Question: My program runs fine when i use the simulator however, when i try run it on an ios Device i get the apple mach-o linker error. This only started to happen when i added the soundcloud api
This is the error I'm getting:

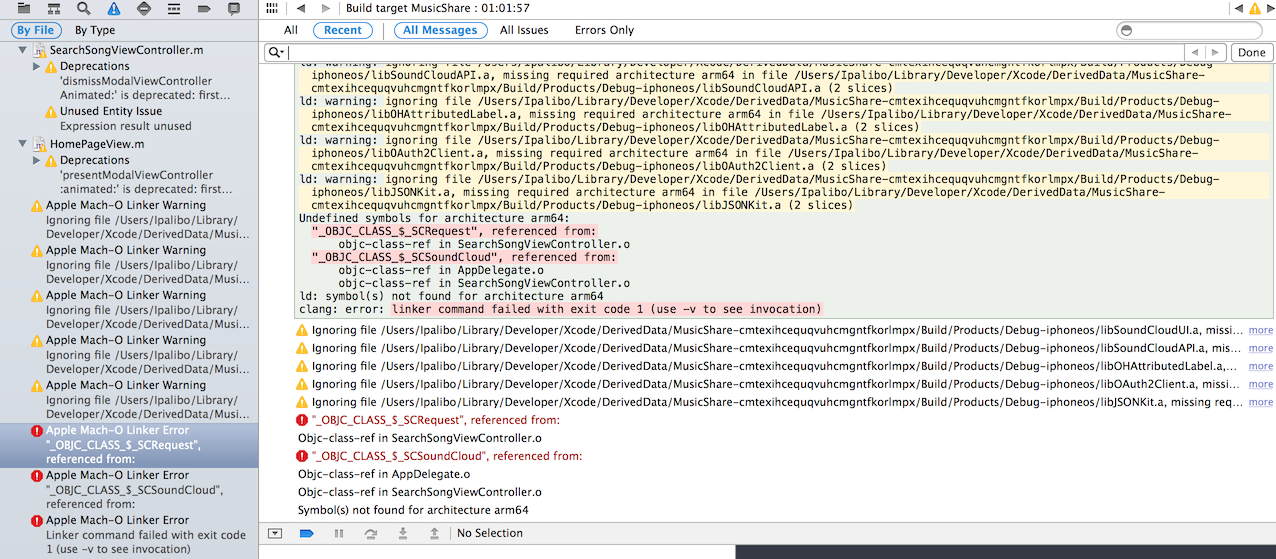
Answer: This means the library you are linking against (Soundcloud) was not built for arm64. It looks like some of your other dependancies (like JSONKit) were also not built for arm64.
If you change your build architectures to only build for the architectures you can support (armv7, armv7s), that is one way of fixing the problem.